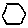
Label: hexagon